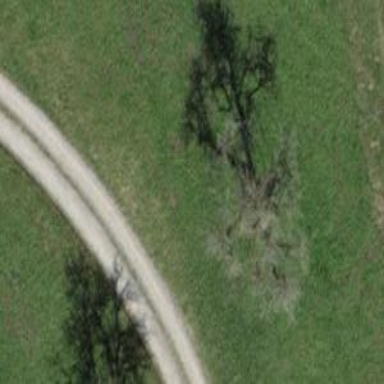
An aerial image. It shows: Single tag "natural: tree."